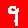
Digit: 9